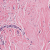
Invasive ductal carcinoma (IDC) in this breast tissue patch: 0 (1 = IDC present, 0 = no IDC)